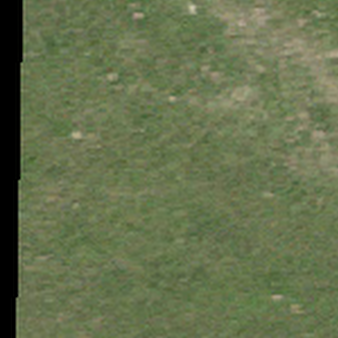
Label: other